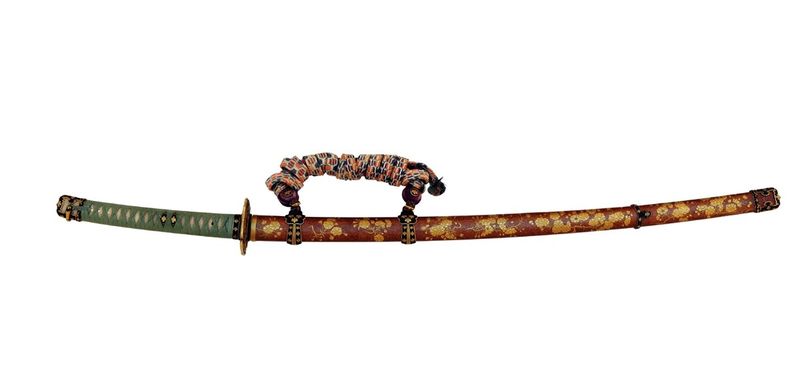
Titel: Zeremonialschwert mit Kirschblütenzweigen und Paulownia-Wappen
Standort: Hamburg
Institution: Museum für Kunst und Gewerbe Hamburg
Schlagwörter: gelb, grün, holz, rot, pflanzen, seide, vegetation, lack, griff, asien, schwert, waffen, asiatisch, zeit, ornamentik, edo, pflanzenabbildung, goldlack, fischleder, haifischhaut, rotkupfer, shakud